Question: I have a 'TextView' where the static text is 'SIGN IN >' . I am trying to align the 'Greater than Symbol' to center of the other characters, but the symbol is always 'aligned bottom' to the other alphabets.
I tried setting 'android:textAlignment' as 'center', 'gravity' for 'TextView' , but no effect. Any idea?
See the screenshot. I highlighted the height.
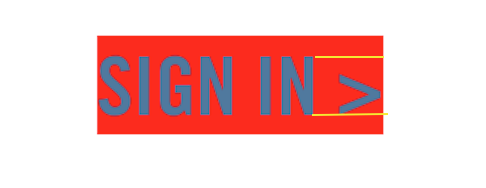
Answer: This might unfortunately be a problem with the Font and not with the TextView element. You most likely cannot get the vertical alignment of ">" to change with out messing with the rest of the text. If you really need it to align, create a separate TextView for ">" and play with its alignment until you get what you want.